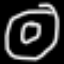
Label: donut